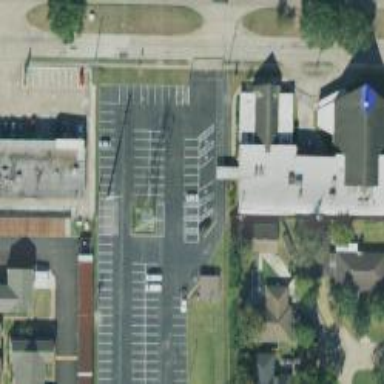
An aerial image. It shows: Paved parking area.